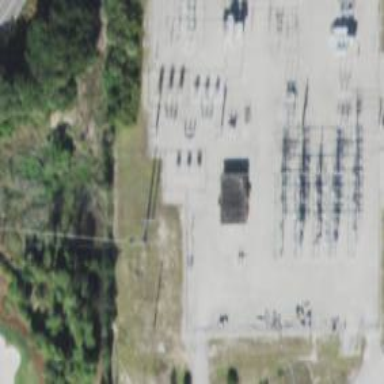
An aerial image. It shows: Switch for power supply.